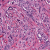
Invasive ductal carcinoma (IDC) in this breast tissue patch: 1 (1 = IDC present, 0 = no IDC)